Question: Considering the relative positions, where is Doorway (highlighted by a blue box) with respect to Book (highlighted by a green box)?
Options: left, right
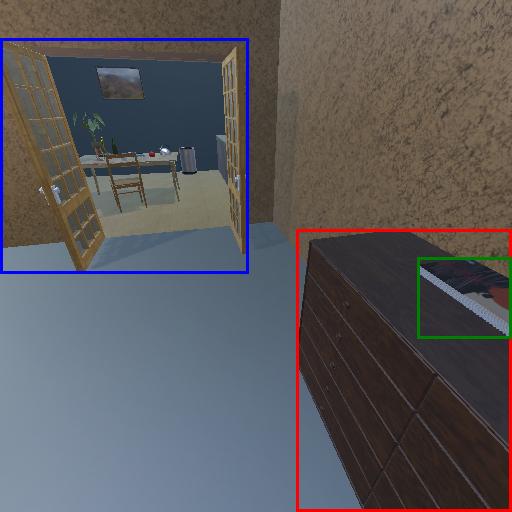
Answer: left